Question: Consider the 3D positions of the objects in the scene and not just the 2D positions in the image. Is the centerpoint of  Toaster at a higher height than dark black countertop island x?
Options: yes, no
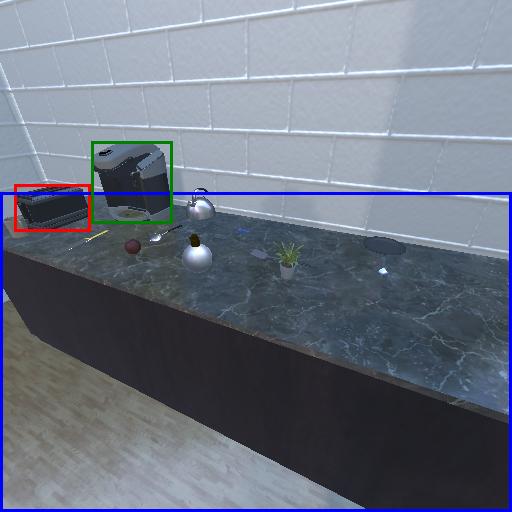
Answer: yes